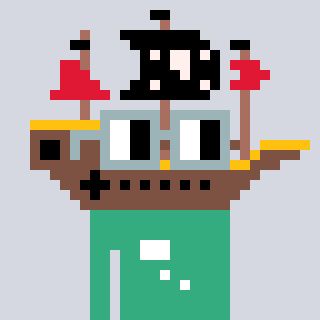
a pixel art character with square dark gray glasses, a pirateship-shaped head and a teal-colored body on a cool background